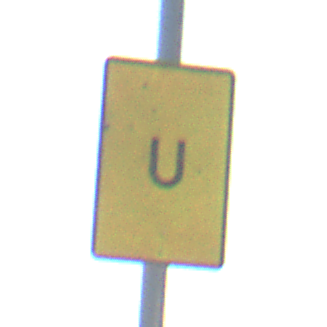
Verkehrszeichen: AnkuendigungOderFortsetzungUmleitungOhnePfeilsymbol
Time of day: Midday
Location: Outdoor (Suburban)
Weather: PartlyCloudy
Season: NotSpecified
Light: Natural